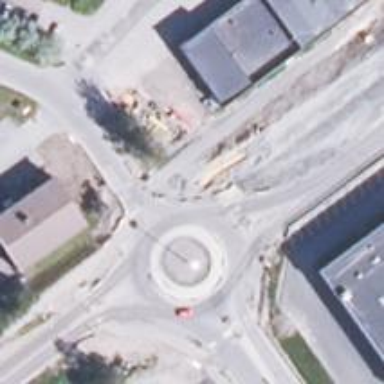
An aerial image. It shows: Secondary road made of asphalt leading to roundabout.